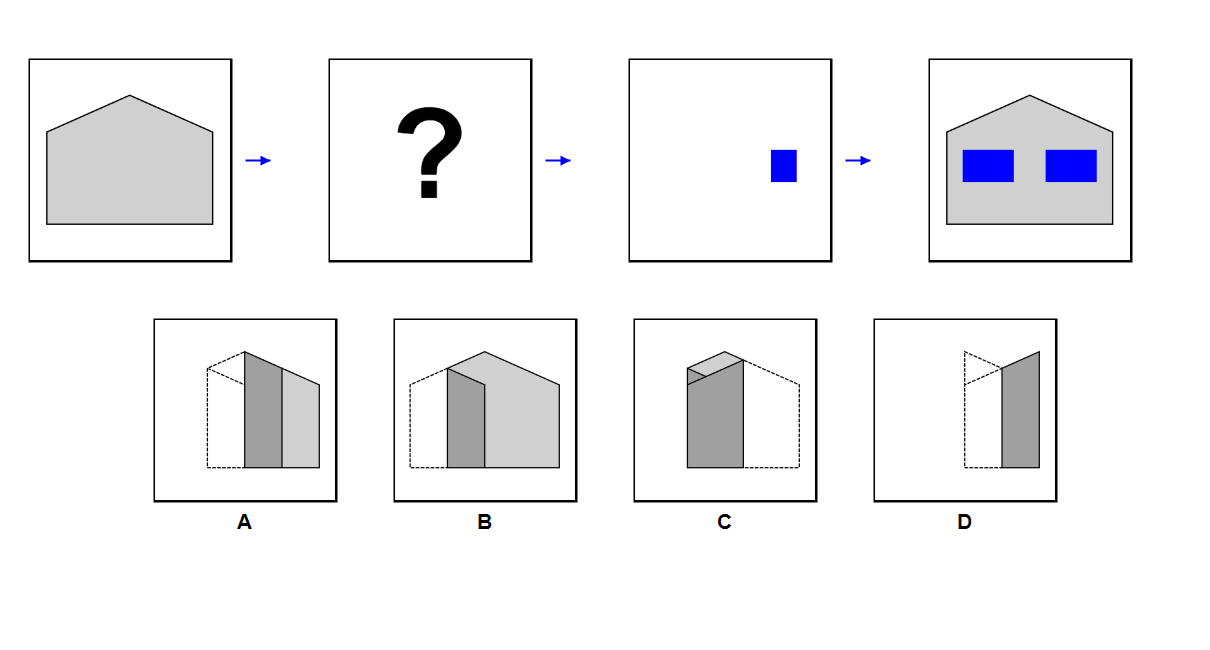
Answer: C